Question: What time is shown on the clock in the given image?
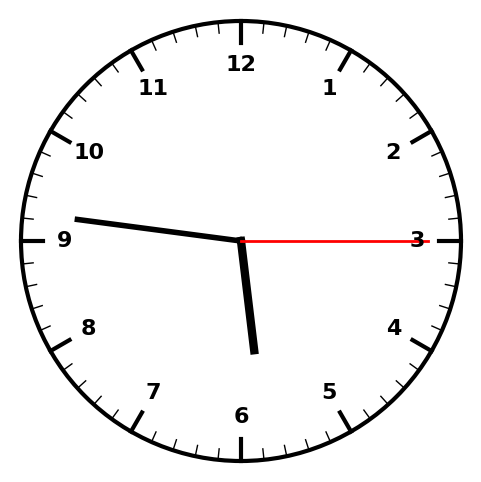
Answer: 05:46:15